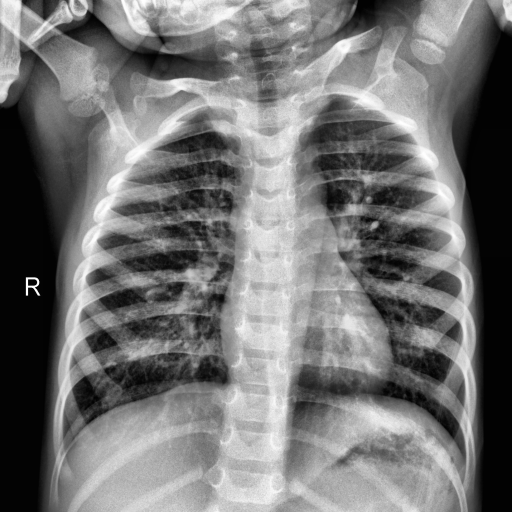
Finding: NORMAL